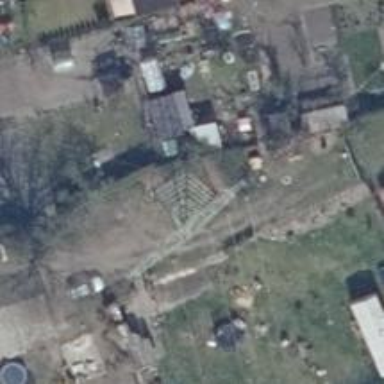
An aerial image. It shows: Three cables of power line.